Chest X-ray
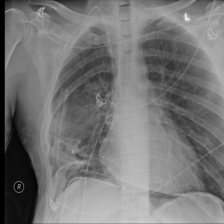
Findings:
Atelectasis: negative
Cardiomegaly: negative
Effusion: negative
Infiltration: negative
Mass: negative
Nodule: negative
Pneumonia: negative
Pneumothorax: negative
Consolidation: negative
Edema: negative
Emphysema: negative
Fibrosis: negative
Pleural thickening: negative
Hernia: negative